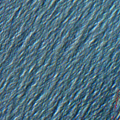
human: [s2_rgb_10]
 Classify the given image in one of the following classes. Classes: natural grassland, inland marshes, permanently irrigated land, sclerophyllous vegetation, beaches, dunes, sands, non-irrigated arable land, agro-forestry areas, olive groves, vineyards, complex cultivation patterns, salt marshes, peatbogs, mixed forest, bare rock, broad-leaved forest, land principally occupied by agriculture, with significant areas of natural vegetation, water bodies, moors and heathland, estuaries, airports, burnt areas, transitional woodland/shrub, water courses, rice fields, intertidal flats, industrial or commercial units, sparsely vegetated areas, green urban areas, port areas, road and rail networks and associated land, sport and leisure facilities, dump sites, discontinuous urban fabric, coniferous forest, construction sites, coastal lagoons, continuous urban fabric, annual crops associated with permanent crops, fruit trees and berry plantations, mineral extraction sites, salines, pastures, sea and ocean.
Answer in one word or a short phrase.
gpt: sea and ocean